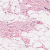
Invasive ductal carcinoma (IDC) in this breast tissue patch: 0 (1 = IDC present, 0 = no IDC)